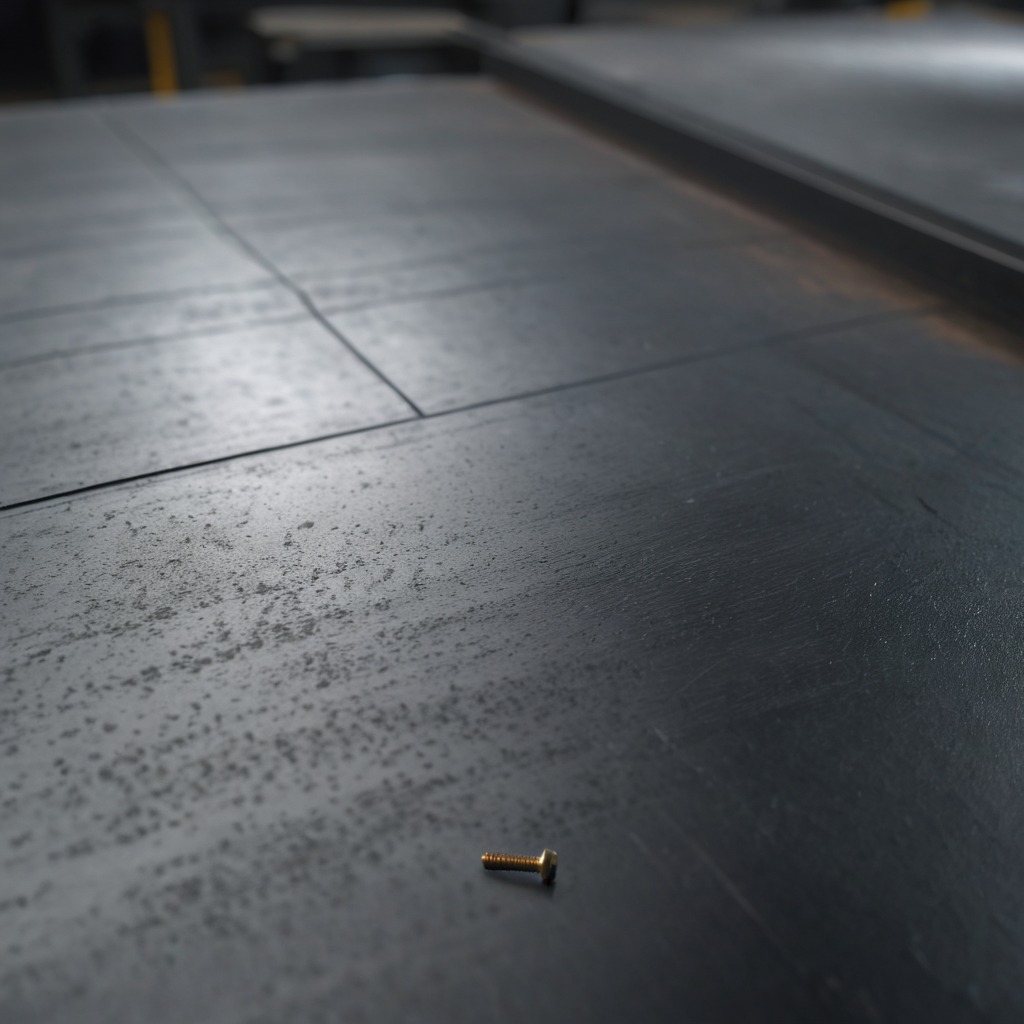
A metal screw is lying on a cold steel table in a mining workshop.